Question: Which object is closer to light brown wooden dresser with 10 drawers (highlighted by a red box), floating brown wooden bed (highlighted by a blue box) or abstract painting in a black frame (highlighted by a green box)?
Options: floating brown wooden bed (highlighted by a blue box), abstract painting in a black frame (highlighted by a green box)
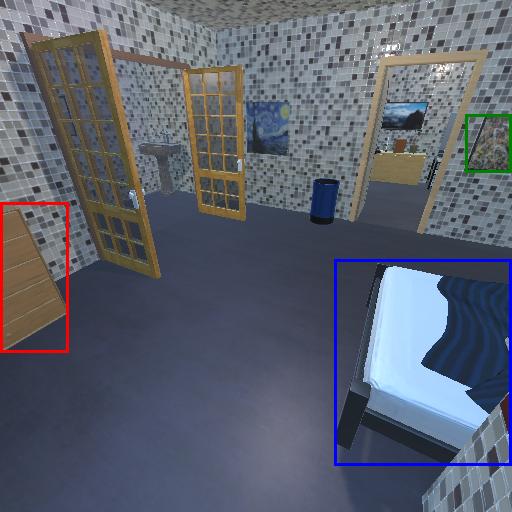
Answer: floating brown wooden bed (highlighted by a blue box)